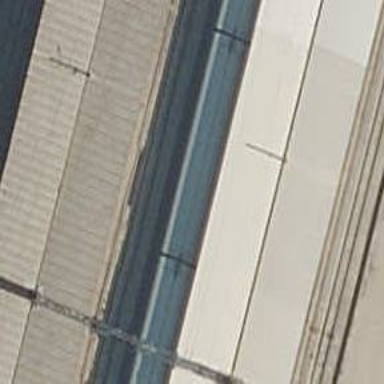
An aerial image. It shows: Railway track with contact lines for electrification.